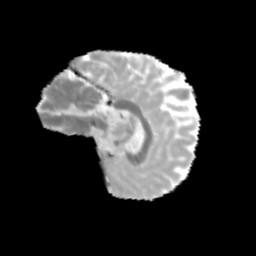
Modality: MD
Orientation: sagittal
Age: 11
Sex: male
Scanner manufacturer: siemens
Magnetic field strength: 3 T
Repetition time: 3.8 s
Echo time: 0.07 s